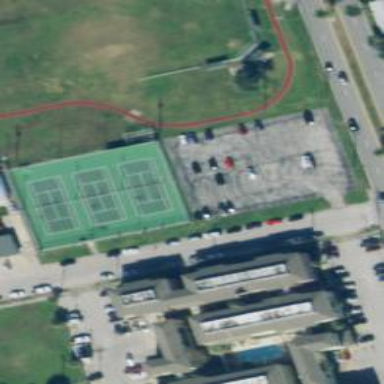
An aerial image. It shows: Tennis court on pitch.